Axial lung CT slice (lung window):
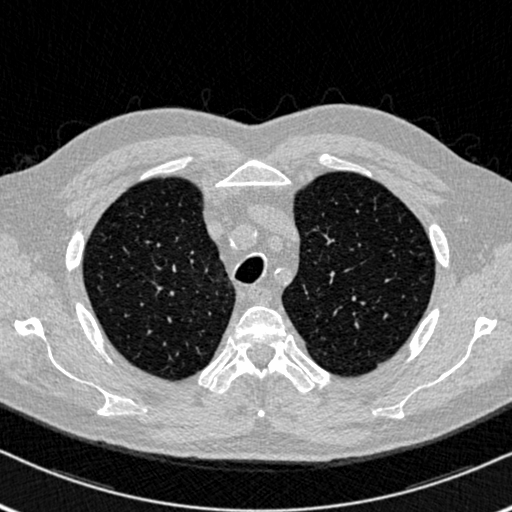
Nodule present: no